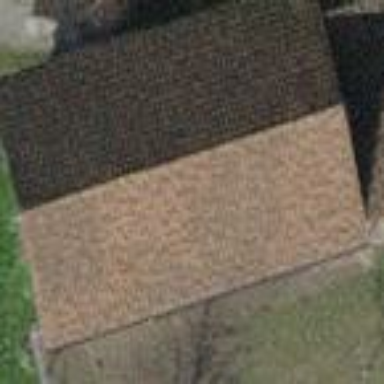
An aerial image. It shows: Hut.